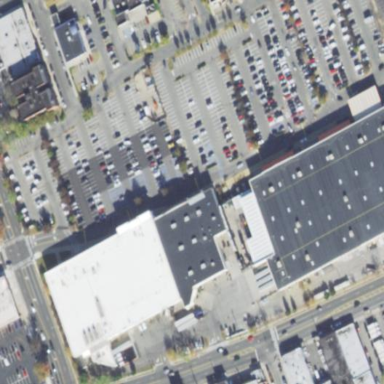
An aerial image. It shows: Building that houses supermarket.